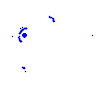
Particle: electron